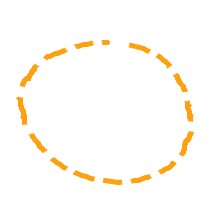
Shape: circle